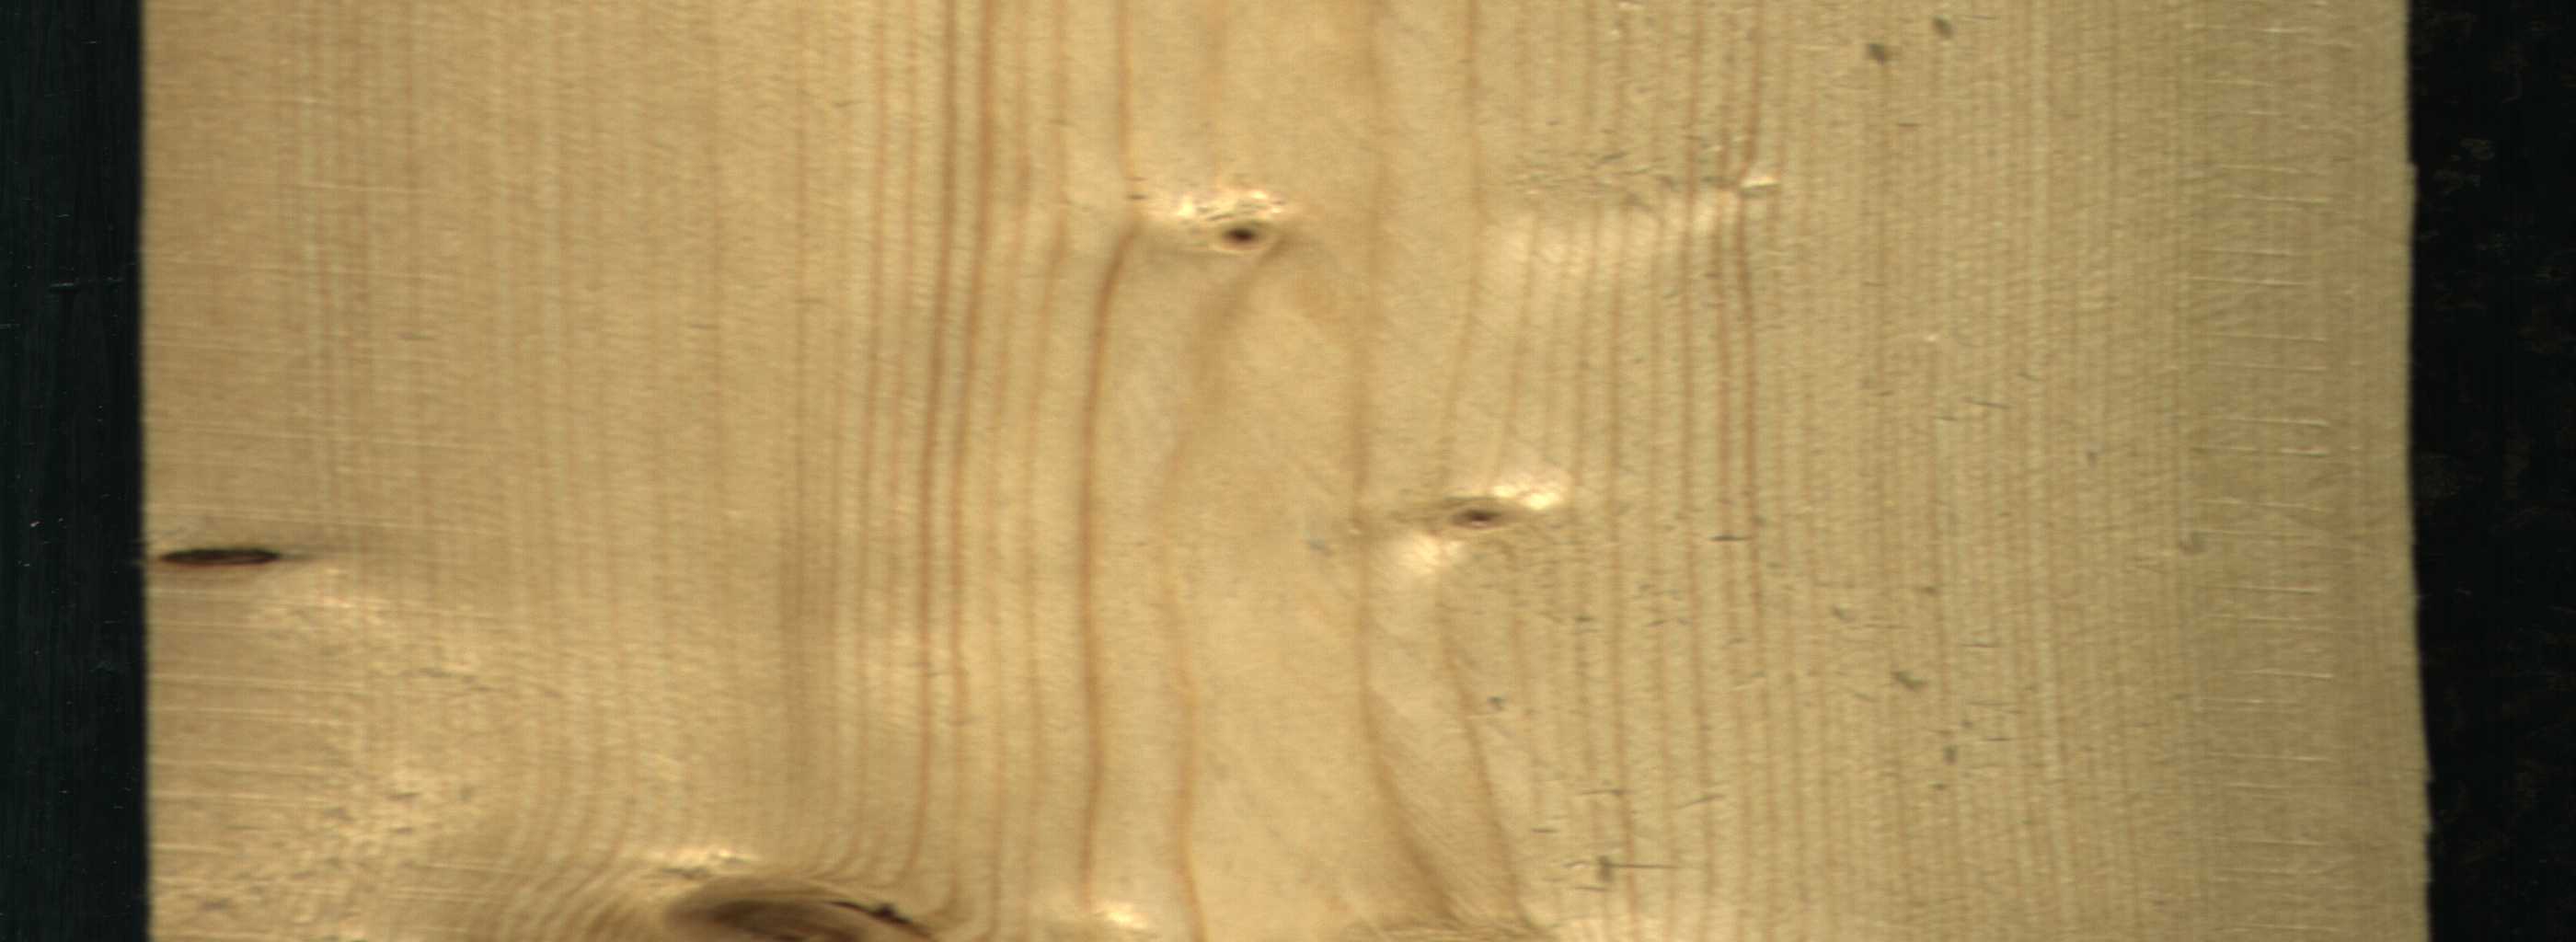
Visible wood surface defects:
Dead_Knot
Dead_Knot
Live_Knot
Live_Knot